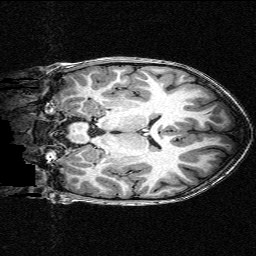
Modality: T1w
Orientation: coronal
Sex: male
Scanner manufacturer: siemens
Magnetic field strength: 3 T
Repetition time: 2.3 s
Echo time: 0.00336 s